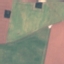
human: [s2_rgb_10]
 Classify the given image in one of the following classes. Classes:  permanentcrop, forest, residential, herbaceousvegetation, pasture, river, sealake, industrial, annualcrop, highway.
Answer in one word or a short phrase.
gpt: AnnualCrop